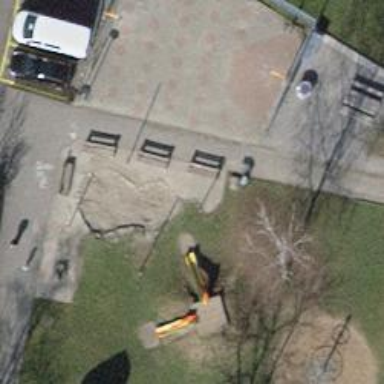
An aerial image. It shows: Brown bench.